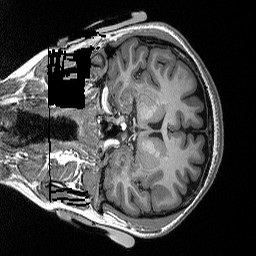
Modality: T1w
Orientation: coronal
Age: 21
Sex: female
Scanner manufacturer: siemens
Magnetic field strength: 3 T
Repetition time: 2.3 s
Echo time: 0.00298 s